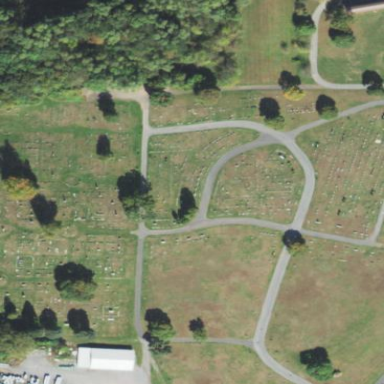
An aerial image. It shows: Cemetery.